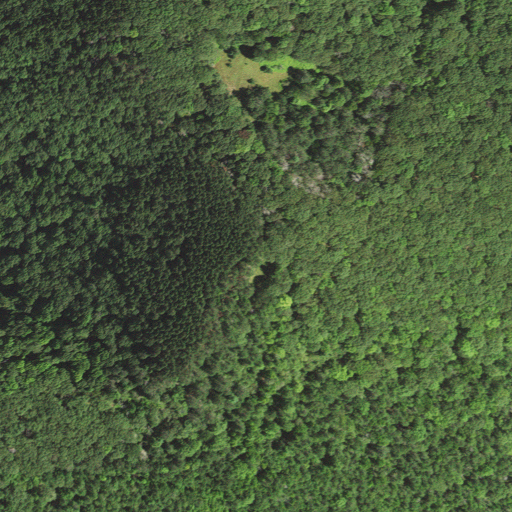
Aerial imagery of mountain in West Virginia named Pike Knob containing deciduous forest, evergreen forest, and mixed forest